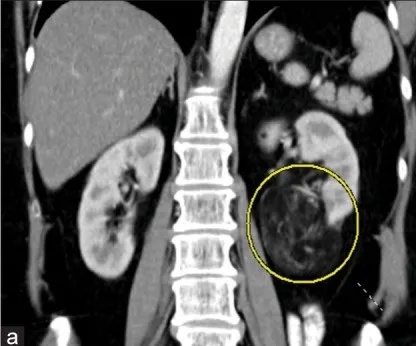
A 64-year-old woman with an incidental angiomyolipoma (AML). (a) Coronal computed tomography of the abdomen and pelvis demonstrating the AML (yellow circle) off the inferior pole of left kidney measuring 70 mm.
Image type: radiology (ct)